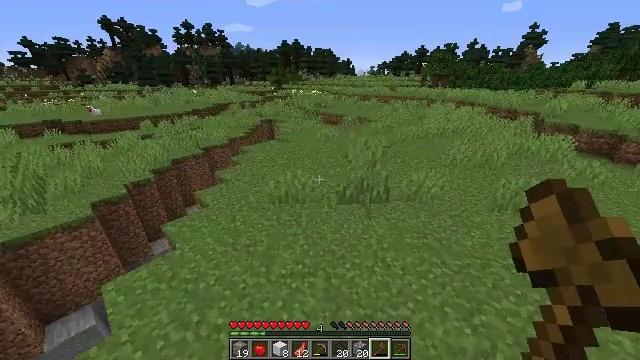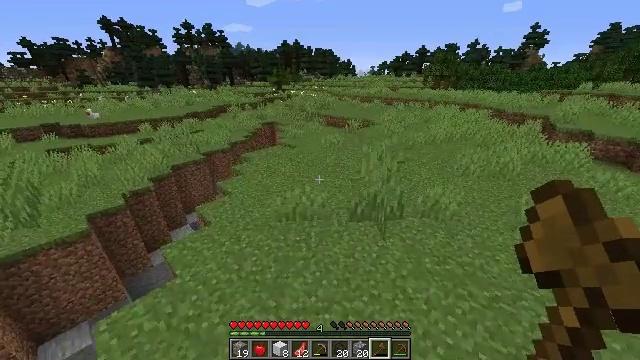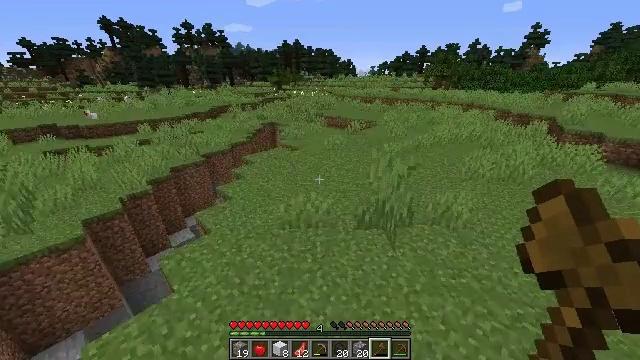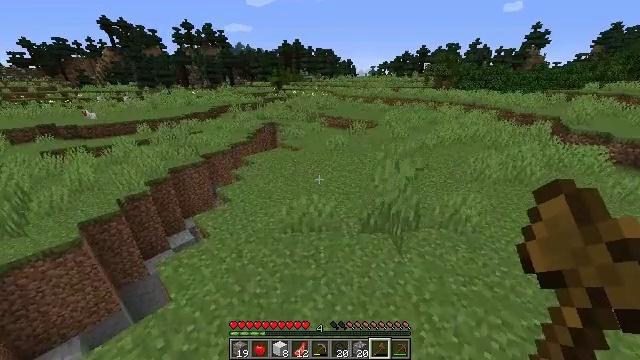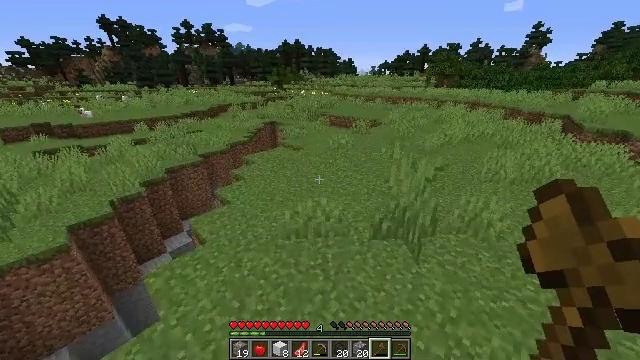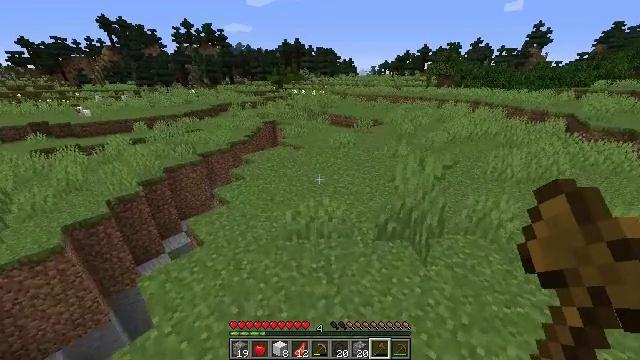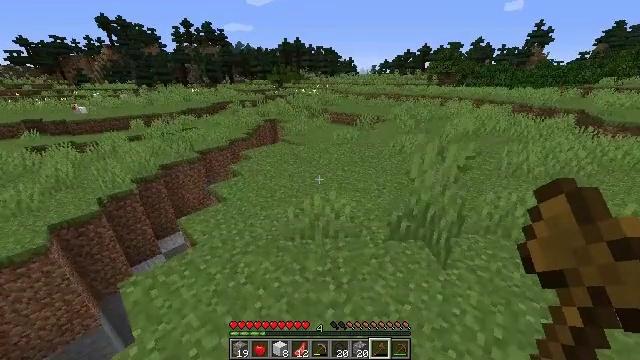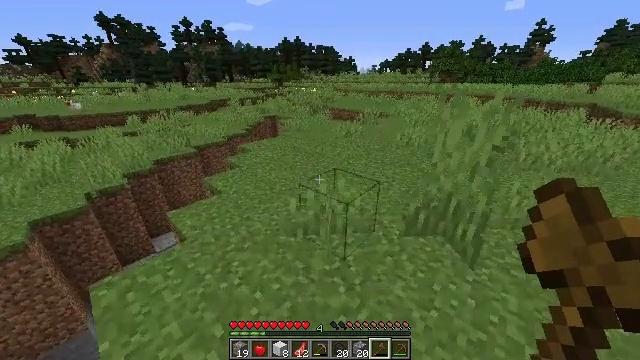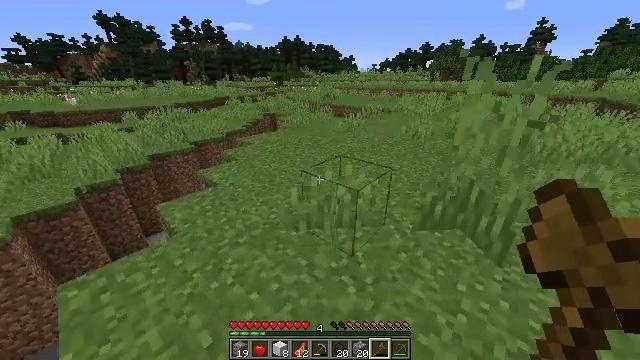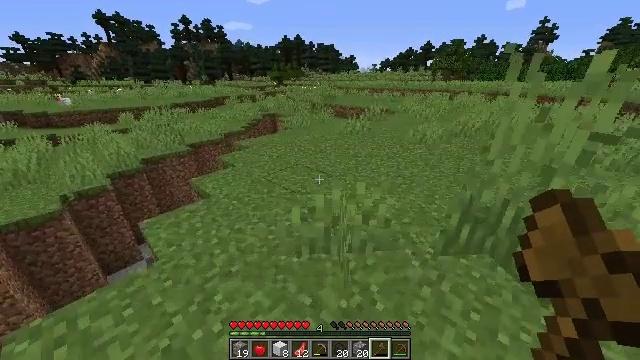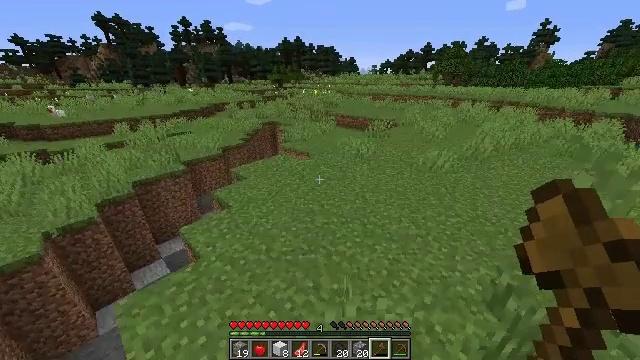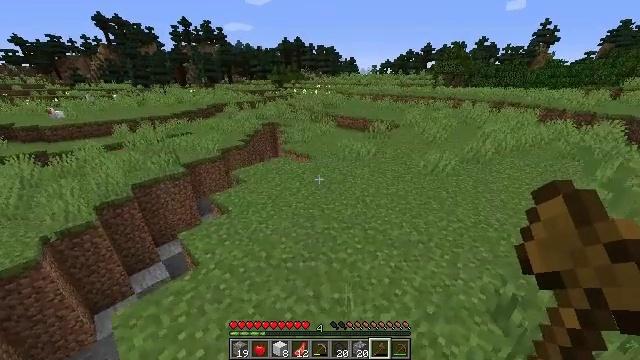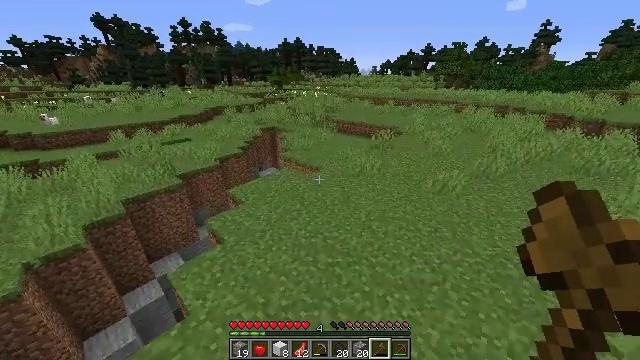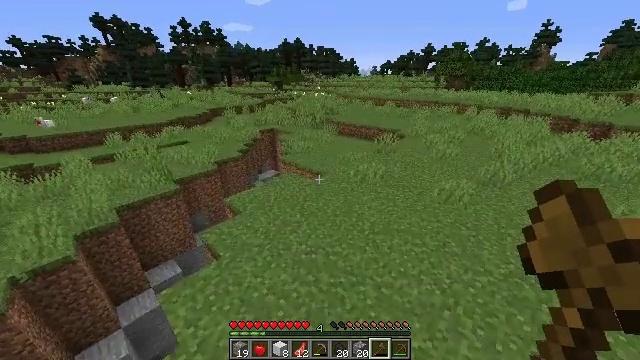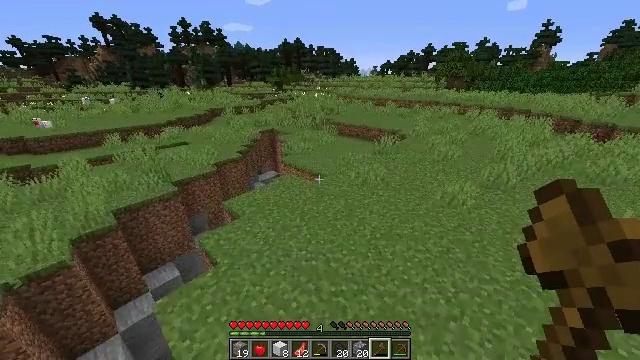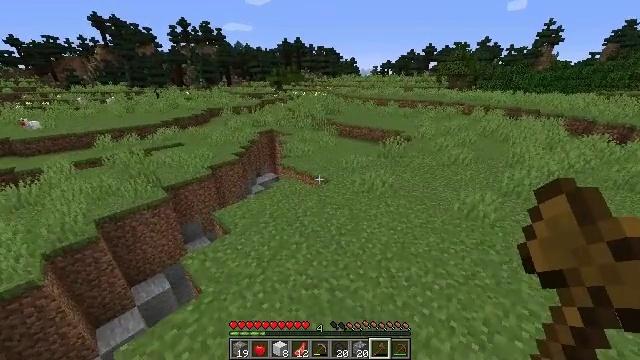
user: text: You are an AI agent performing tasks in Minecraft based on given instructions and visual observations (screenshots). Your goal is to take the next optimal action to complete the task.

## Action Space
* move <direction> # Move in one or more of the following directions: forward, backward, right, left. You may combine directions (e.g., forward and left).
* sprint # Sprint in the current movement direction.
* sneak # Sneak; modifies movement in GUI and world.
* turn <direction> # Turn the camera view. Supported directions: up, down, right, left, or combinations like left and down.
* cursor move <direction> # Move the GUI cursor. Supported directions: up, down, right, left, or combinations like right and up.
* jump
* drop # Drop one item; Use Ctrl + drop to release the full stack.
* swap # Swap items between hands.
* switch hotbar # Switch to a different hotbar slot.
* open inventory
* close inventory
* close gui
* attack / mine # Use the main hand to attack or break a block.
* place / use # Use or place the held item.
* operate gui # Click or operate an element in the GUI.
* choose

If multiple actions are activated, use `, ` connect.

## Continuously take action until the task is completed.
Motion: motion action
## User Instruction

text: Kill the chicken.
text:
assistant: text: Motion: move forward, jump
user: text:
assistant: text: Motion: move forward, jump
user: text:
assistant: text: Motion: move forward, jump
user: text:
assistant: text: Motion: move forward, jump
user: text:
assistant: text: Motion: move forward, jump
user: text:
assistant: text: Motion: move forward, jump
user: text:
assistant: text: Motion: move forward, jump
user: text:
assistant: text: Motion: move forward, jump
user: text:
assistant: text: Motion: move forward, jump
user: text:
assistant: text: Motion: move forward, jump
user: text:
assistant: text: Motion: move forward, jump
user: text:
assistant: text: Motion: move forward, jump
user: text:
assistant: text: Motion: move forward, jump
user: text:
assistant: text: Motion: move forward, jump
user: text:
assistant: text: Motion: move forward, jump
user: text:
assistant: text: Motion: move forward, jump
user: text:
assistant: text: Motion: move forward, jump
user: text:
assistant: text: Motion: move forward, jump
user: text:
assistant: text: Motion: move forward, turn right, jump
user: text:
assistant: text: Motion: move forward, turn right, jump
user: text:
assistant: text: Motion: move forward, jump
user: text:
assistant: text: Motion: move forward, jump
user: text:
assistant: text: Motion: move forward, jump
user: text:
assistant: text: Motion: move forward, jump
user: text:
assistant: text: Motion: move forward, jump
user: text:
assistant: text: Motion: move forward, jump
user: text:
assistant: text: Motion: move forward and move right, jump
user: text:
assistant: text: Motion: move forward and move right, jump
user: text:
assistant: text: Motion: move forward and move right, jump
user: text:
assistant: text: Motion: move forward and move right, jump